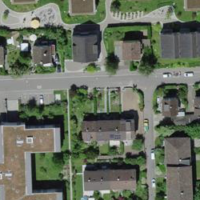
EUNIS habitat code: 55
Species observed at this site:
Rhamnus cathartica
Prunus spinosa
Sorbus aucuparia